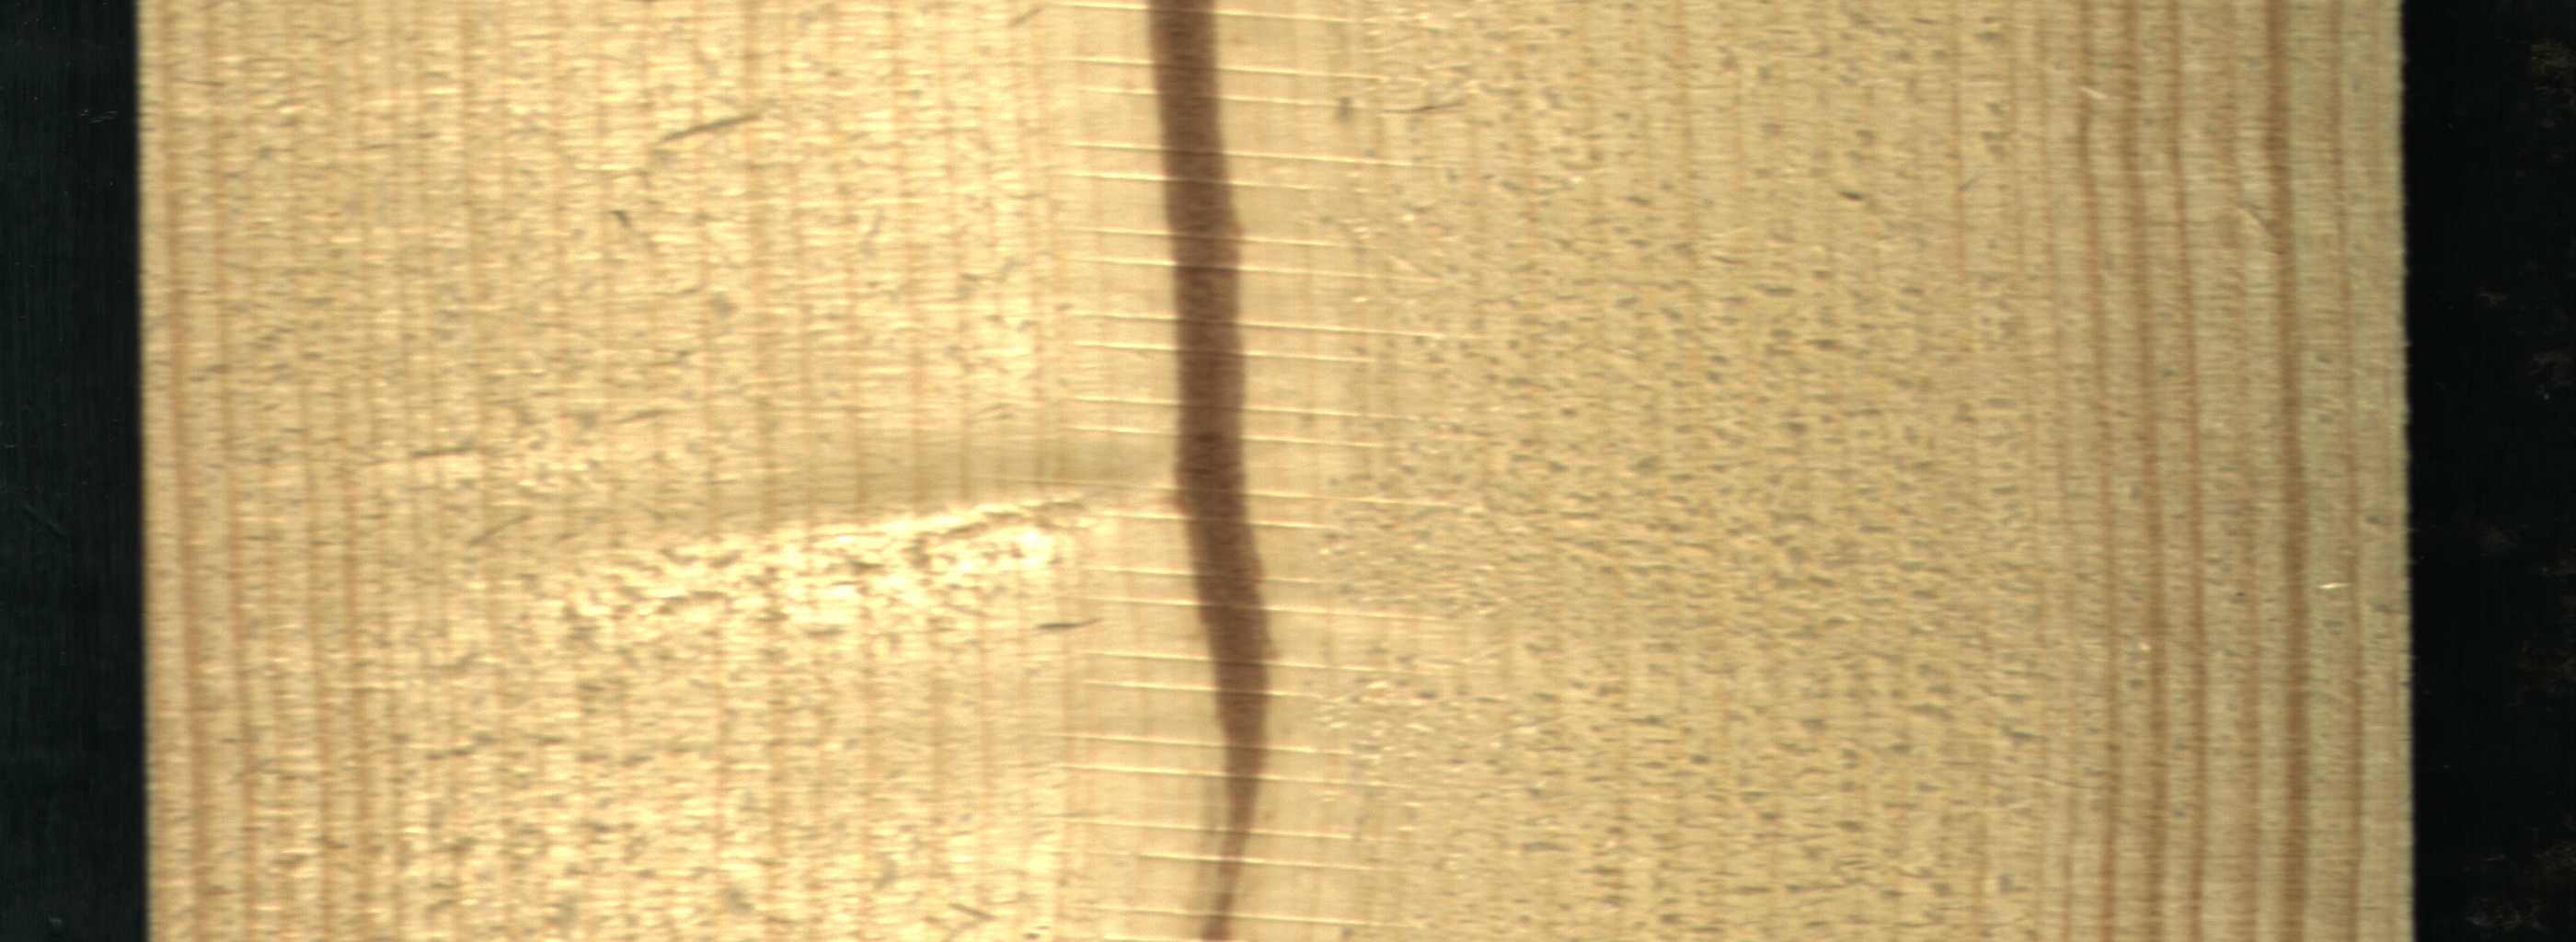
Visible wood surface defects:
Marrow